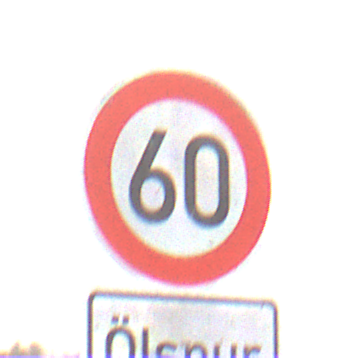
Verkehrszeichen: Geschwindigkeit60
Zusatzzeichen unten: HinweiseAufGefahrenDurchVerbaleAngabe1
Umgebung: Outdoor, Nature
Tageszeit: MorningAfternoon
Wetter: Overcast
Licht: Natural
Jahreszeit: NotSpecified
Kontrast: LowContrast